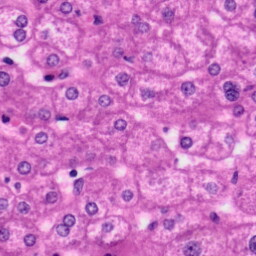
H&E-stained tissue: Liver